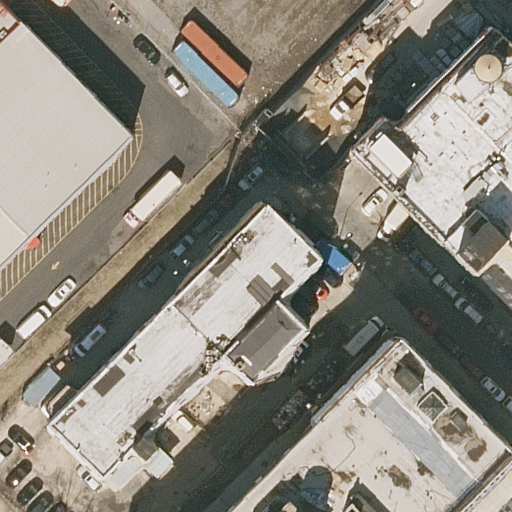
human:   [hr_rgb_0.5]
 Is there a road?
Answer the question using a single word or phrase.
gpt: yes

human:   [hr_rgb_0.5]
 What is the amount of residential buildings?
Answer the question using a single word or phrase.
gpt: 4

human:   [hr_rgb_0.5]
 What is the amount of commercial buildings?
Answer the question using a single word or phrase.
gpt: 0

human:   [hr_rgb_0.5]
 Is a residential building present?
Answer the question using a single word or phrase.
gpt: yes

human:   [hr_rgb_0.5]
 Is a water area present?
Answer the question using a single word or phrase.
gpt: no

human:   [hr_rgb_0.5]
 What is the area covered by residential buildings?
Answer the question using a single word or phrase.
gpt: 7281m2

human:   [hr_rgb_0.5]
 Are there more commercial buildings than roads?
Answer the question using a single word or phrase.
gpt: no

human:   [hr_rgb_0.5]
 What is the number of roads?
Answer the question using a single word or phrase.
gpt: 3

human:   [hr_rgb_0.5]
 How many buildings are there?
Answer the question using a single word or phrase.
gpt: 4

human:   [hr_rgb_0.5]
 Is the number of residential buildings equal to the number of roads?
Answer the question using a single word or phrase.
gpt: no

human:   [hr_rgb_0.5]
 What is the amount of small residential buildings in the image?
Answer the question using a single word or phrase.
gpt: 0

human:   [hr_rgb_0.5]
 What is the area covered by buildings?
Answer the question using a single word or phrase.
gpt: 7281m2

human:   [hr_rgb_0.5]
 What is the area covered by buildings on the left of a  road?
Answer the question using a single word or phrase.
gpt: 5837m2

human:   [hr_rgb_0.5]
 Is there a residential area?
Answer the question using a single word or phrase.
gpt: no

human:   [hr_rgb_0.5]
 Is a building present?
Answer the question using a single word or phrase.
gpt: yes

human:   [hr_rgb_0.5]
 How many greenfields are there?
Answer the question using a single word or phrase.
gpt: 0

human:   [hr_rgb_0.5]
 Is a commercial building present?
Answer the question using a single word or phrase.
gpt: no

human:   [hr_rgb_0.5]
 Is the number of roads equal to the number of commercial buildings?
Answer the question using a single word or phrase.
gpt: no

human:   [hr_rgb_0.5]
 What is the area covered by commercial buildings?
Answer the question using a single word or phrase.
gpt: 0m2

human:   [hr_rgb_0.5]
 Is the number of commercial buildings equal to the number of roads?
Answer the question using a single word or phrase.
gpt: no

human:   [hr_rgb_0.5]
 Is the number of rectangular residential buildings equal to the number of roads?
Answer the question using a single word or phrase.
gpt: yes

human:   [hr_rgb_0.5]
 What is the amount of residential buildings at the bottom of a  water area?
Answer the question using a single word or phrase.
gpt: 0

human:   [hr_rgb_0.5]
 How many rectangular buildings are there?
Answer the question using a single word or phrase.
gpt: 3

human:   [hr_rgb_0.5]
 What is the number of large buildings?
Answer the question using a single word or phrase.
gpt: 4

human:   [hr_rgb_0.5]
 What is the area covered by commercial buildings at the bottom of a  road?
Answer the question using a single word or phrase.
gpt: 0m2

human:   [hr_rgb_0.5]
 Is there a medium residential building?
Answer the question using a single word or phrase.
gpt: no

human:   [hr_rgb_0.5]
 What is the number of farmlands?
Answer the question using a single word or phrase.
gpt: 0

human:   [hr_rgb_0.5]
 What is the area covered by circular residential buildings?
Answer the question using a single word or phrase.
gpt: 0m2

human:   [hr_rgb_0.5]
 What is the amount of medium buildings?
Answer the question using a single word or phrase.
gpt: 0

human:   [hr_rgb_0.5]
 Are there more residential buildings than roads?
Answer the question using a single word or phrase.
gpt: yes

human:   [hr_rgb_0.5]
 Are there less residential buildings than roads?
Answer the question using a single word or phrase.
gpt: no

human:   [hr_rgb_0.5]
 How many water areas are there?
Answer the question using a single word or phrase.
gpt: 0

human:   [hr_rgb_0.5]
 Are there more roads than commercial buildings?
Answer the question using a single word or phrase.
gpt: yes

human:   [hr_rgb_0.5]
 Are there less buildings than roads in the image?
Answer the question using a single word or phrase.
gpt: no

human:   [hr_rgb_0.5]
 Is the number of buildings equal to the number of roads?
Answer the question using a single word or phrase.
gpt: no

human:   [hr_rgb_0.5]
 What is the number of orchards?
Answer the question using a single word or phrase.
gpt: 0

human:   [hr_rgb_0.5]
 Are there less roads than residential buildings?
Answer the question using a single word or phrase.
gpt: yes

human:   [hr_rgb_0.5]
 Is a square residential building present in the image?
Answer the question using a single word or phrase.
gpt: no

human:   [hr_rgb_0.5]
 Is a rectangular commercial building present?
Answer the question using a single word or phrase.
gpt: no

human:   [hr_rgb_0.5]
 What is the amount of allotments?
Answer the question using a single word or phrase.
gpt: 0

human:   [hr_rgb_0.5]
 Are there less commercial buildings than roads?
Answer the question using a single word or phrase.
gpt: yes

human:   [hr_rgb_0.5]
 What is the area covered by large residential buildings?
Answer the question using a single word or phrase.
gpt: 7281m2

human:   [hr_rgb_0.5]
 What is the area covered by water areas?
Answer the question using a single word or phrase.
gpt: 0m2

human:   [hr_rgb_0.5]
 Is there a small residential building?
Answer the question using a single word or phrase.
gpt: no

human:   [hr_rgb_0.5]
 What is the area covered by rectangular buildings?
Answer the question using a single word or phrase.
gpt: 6234m2

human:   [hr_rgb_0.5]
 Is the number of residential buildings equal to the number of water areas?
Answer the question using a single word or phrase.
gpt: no

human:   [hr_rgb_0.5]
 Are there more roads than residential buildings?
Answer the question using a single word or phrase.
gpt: no

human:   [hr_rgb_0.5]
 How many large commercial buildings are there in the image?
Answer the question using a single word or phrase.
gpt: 0

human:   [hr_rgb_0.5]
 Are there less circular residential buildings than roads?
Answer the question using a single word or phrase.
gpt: yes

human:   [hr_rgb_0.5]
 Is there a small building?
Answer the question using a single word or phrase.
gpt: no

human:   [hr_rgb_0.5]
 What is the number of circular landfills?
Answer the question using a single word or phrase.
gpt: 0

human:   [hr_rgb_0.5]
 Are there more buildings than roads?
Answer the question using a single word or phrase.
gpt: yes

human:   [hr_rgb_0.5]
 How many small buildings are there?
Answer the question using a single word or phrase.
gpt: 0

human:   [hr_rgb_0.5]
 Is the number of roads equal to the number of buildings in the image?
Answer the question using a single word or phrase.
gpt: no

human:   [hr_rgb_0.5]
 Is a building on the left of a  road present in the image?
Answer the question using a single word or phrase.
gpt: yes

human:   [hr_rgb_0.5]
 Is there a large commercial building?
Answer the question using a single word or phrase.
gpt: no

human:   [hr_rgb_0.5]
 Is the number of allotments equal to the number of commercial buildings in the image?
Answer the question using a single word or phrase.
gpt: yes

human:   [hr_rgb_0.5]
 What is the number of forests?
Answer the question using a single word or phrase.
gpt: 0

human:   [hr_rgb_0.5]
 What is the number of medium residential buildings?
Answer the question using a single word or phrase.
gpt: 0

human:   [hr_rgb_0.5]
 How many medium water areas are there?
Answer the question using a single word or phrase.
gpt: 0

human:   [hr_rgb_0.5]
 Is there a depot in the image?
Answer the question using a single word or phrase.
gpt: no

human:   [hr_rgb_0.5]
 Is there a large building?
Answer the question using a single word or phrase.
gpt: yes

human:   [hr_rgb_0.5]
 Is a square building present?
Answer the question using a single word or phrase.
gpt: no

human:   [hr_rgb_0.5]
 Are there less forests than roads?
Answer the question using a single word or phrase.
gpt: yes